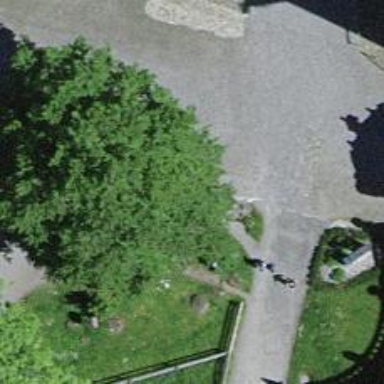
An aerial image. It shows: Paved footway.